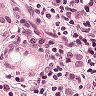
Metastatic tissue present: yes